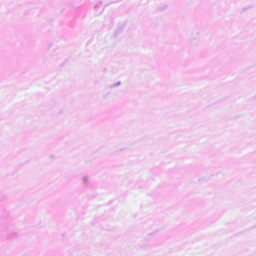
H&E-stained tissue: Breast